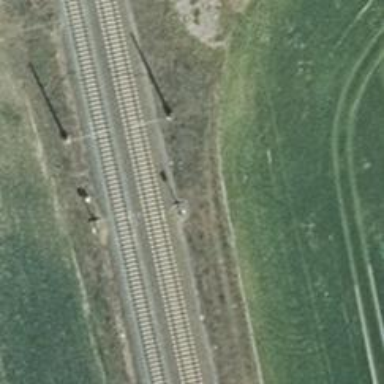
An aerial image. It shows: Light signal at railway crossing.